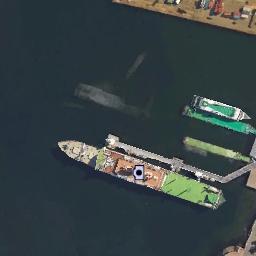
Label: ship